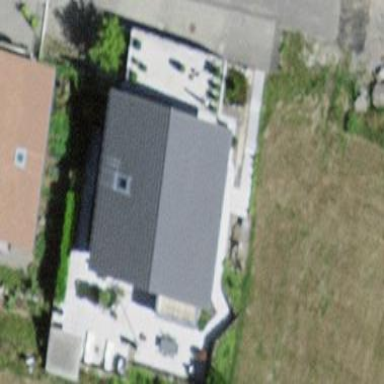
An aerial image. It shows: Residential building.